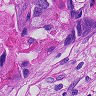
Metastatic tissue present: yes